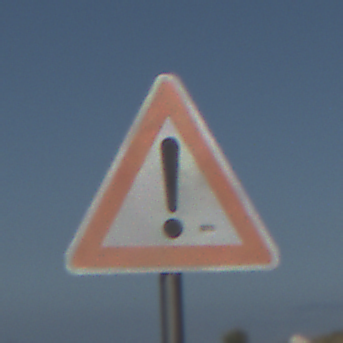
Verkehrszeichen: Gefahrenstelle
Umgebung: Outdoor, Nature
Tageszeit: MorningAfternoon
Wetter: Clear
Licht: Natural
Jahreszeit: NotSpecified
Kontrast: HighContrast